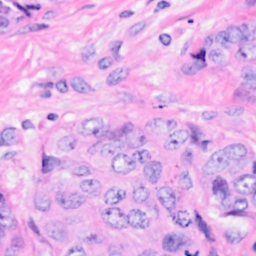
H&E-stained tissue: Breast